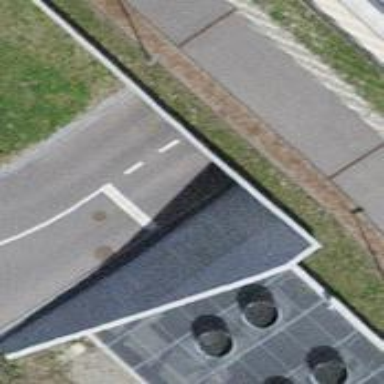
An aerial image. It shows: Multi-storey parking facility with paved surface.